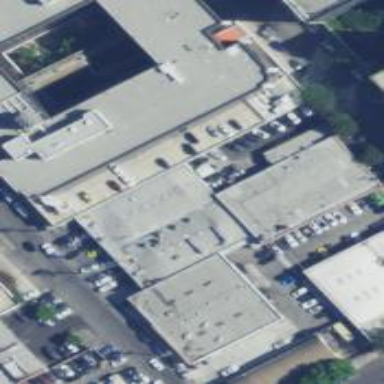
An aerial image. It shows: Industrial building.